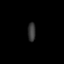
Tissue: lung
Cell type: Endothelial cells
Senescence score: 0.5587
Nuclear area (px): 140
Mean DAPI intensity: 56.164